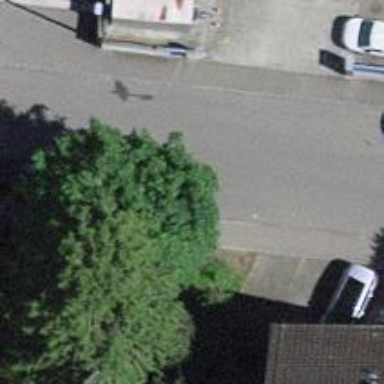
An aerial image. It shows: Residential road with asphalt surface. Both sides have sidewalks.